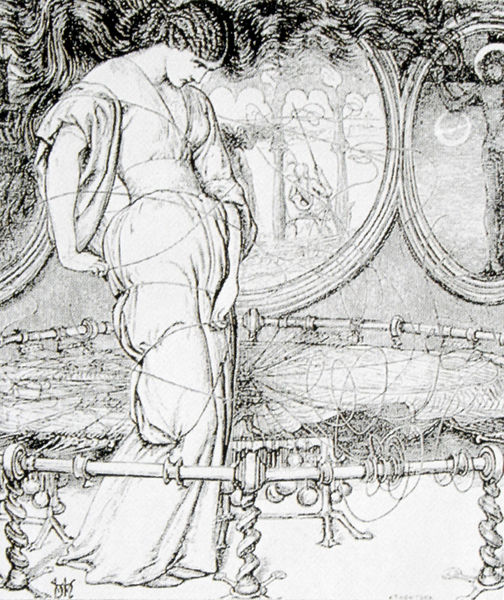
Titel: Die Dame von Shalott
Künstler: William Holman Hunt
Standort: (Seriendruck)
Schlagwörter: baum, gott, kopf, mann, weiß, wolken, ausschnitt, brust, busen, fenster, frau, frisur, grau, haar, hell, hintergrund, kleid, mund, nase, schwarz, skizze, säule, säulen, zeichnung, blick, dame, gürtel, weg, wolke, zaun, ornament, symbolismus, hose, arme, augen, falten, mensch, rahmen, signatur, spiegel, natur, rauch, sonne, boden, figur, gewand, haare, schnur, schnüre, stehend, decke, england, locken, brunnen, kreis, oval, rund, fesseln, taille, schiff, bilder, bilderrahmen, papier, haltung, studie, grafik, graphik, hecke, linien, rand, dampf, seile, jugendstil, zopf, detail, wütend, verzierung, geländer, faden, schaukel, bauch, sinnieren, ring, dekolleté, striche, foto, bögen, hüften, kurven, kreuz, linear, druck, druckgrafik, monogramm, radierung, stich, gefangen, schwarzweiß, jugendtsil, kugeln, allegorie, entwurf, mythologie, göttin, ritter, frauenfigur, schein, heiligenschein, hubi, nimbus, christus, jesus, mittelalter, dante, gebunden, reif, taill, präraffaeliten, zentrum, fäden, kupferstich, art deco, netz, weben, art nouveau, mucha, sezession, secession, ovale, gedrechselt, haarsträhnen, bund, spindel, spinnen, webstuhl, fessel, zeichung, rondell, drähte, gefesselt, aura, spule, spinne, attribute, gewnad, wallend, spinnennetz, ariadne, alfons mucha, eingespannt, eingesponnen, gespinnst, heollgrau, metallgitter, on s'n branle, trampolin, verschnürt, wallendes haar, wegbegrenzung, jaare, obal, 'park